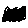
Label: triangle